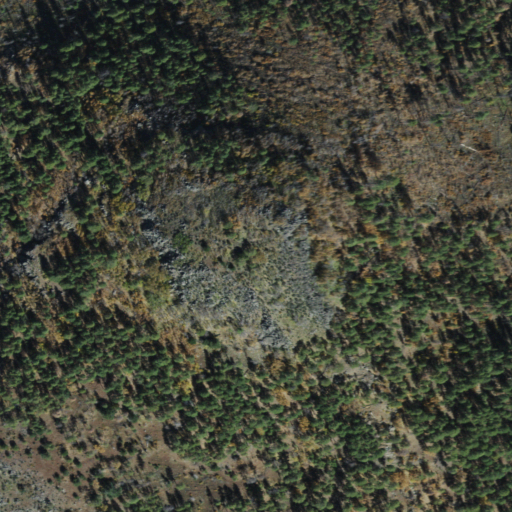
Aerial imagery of mountain in Arizona named Rock Top containing evergreen forest, shrub, and grassland